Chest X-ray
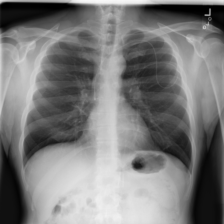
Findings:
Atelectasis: positive
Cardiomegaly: negative
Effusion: negative
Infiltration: positive
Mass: negative
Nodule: negative
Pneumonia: negative
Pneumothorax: negative
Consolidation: negative
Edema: negative
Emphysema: negative
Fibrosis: negative
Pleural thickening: negative
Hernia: negative